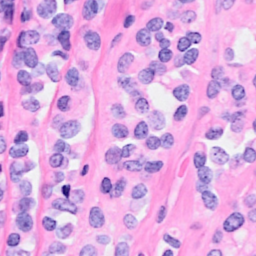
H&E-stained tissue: Breast